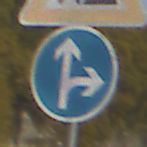
Verkehrszeichen: VorgeschriebeneFahrtrichtungGeradeausOderRechts
Zusatzzeichen oben: Arbeitsstelle
Umgebung: Outdoor, Suburban
Tageszeit: MorningAfternoon
Wetter: PartlyCloudy
Licht: Natural
Jahreszeit: NotSpecified
Kontrast: HighContrast